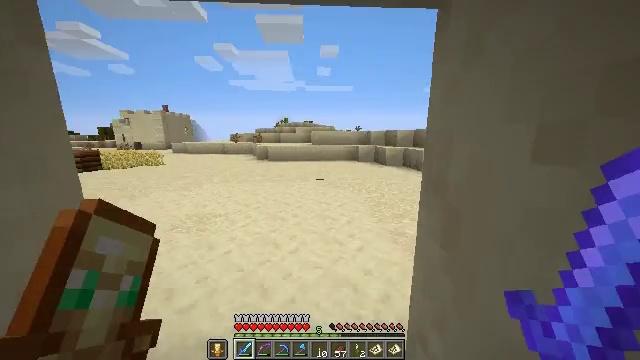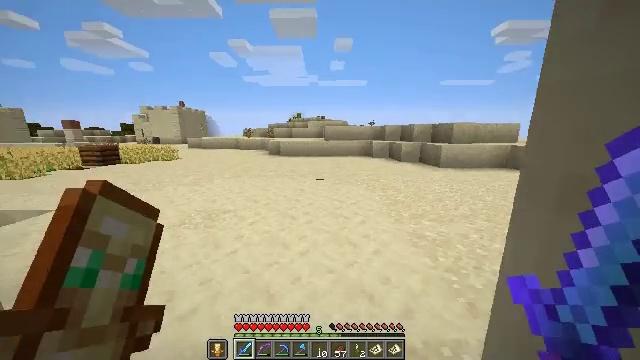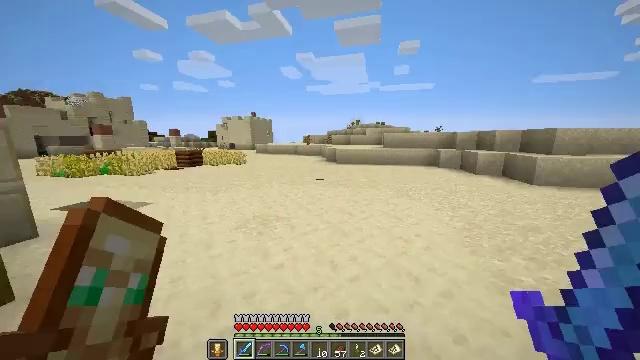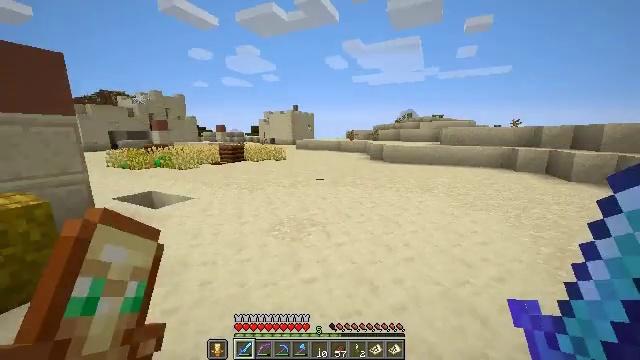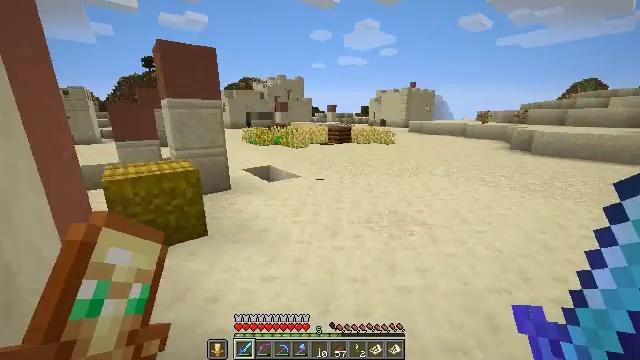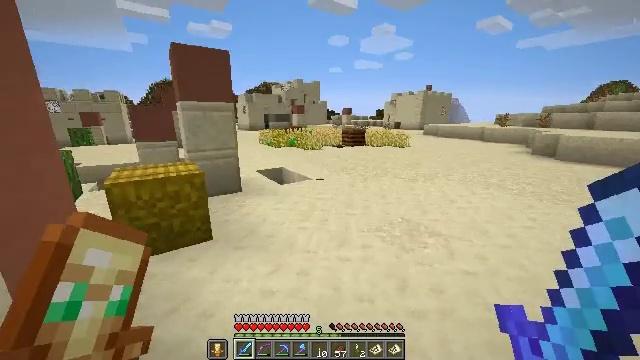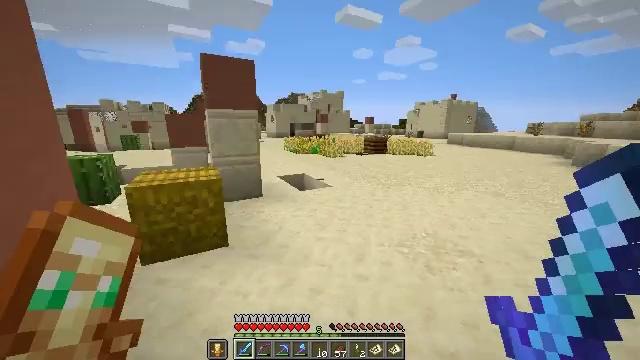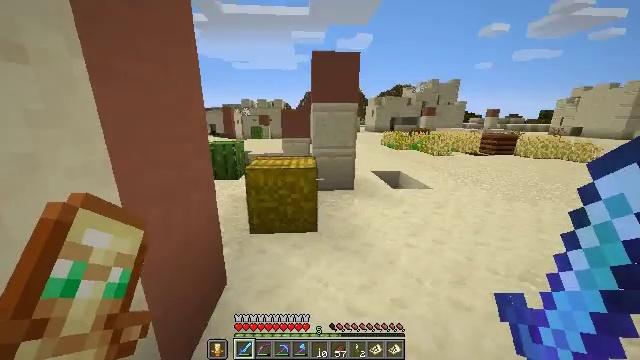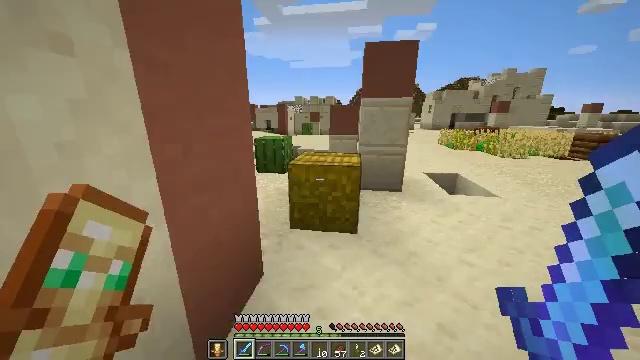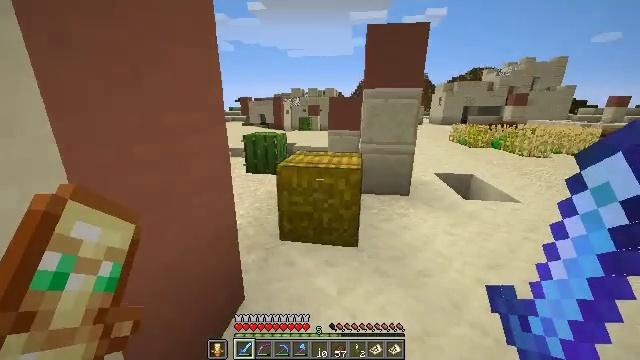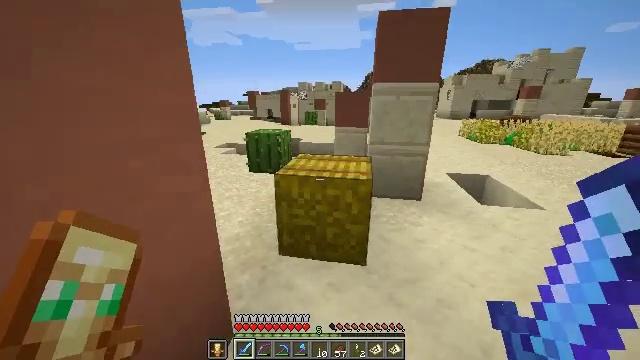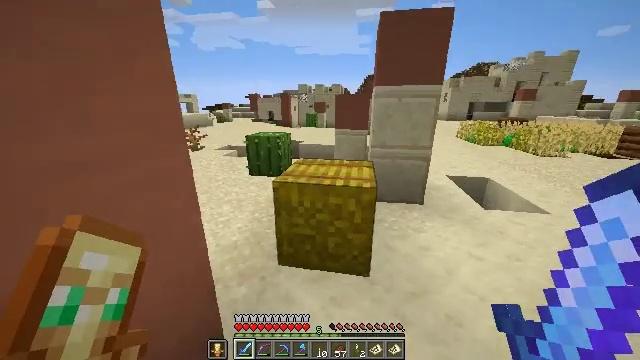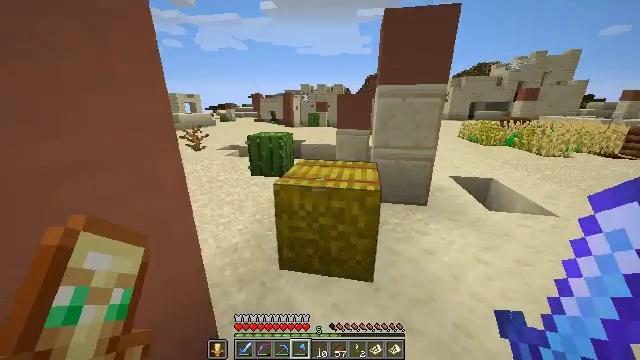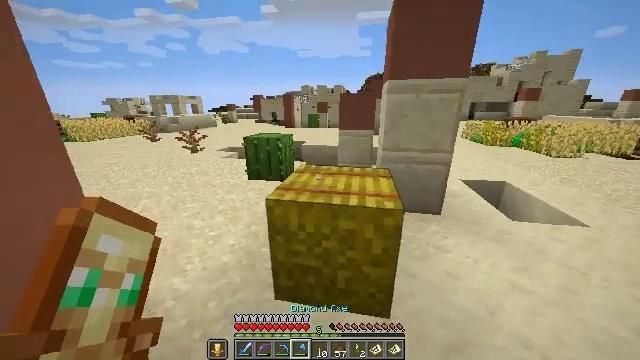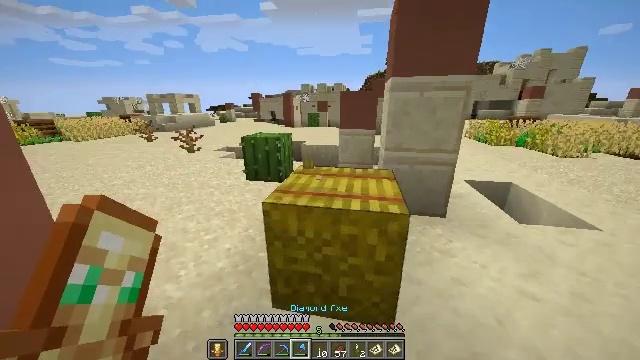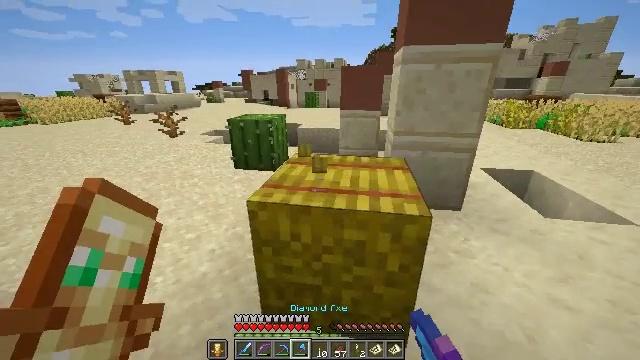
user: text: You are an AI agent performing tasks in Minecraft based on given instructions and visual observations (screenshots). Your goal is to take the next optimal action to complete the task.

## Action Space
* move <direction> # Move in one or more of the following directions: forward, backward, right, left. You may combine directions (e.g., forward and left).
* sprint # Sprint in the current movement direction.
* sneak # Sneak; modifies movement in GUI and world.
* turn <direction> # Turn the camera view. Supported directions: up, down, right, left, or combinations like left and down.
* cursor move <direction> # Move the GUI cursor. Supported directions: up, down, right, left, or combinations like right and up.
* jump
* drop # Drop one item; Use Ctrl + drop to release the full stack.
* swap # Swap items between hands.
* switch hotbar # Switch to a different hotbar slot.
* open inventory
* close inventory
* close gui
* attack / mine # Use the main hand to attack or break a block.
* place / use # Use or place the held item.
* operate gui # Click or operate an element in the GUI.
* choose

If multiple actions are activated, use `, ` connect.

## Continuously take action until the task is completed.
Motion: motion action
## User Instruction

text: Gather hay blocks from the farm.
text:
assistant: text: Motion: move forward, turn left and down
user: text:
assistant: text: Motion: move forward, turn left and up
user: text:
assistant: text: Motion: move forward, turn left
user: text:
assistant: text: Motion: move forward, sprint, turn left and down
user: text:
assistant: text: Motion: move forward, sprint, turn left
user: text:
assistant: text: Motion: move forward, turn left and up
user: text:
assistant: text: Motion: move forward, turn left and down
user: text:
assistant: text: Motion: move forward, turn left and down
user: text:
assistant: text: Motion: move forward
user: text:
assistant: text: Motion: move forward, turn left and down
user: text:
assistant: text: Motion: move forward
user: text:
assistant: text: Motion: move forward, switch to hotbar 4
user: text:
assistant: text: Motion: move forward, switch to hotbar 4
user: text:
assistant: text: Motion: move forward, attack / mine
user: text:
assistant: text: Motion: move forward, turn down, attack / mine
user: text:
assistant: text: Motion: turn down, attack / mine
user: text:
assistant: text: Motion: attack / mine
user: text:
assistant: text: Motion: attack / mine
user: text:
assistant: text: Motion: attack / mine
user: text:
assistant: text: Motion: attack / mine
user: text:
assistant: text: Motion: attack / mine
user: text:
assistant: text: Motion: attack / mine
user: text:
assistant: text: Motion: attack / mine
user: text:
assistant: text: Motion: attack / mine
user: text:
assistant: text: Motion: attack / mine
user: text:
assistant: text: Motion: attack / mine
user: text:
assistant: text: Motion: attack / mine
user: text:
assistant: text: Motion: attack / mine
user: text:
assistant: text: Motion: attack / mine
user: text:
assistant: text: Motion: move forward, attack / mine